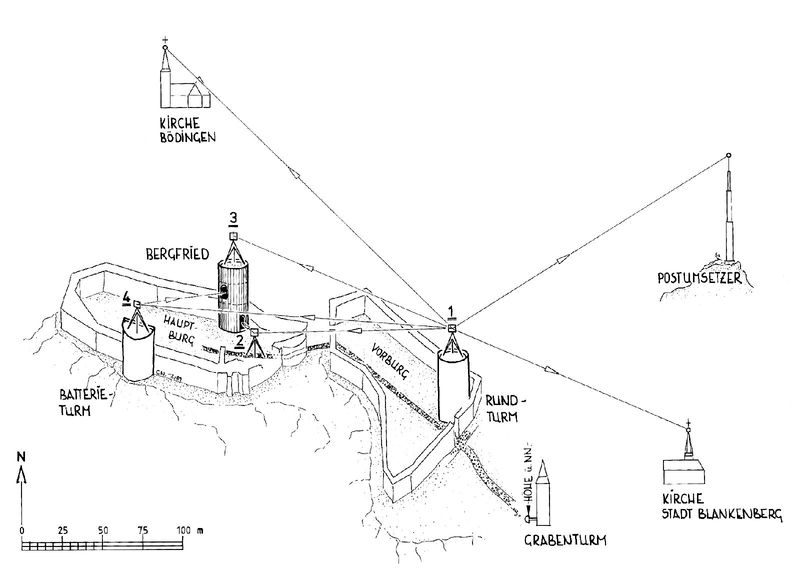
Titel: Burg Blankenberg
Standort: Blankenberg (EU - D - Mecklenburg-Vorpommern)
Schlagwörter: berg, weiß, stadt, schwarz, skizze, zeichnung, weg, kirche, turm, deutschland, mauer, querformat, hoch, kirchen, burg, türme, festung, schwarzweiss, mauern, mittelalter, richtung, graben, stadtmauer, plan, pfeil, bergfried, maßstab, lageplan, rundturm, messung, richtungen, batterieturm, postumsetzer, grabenturm, hauptburg, vorburg, blankenburg, entfernungsmessung, enfernung